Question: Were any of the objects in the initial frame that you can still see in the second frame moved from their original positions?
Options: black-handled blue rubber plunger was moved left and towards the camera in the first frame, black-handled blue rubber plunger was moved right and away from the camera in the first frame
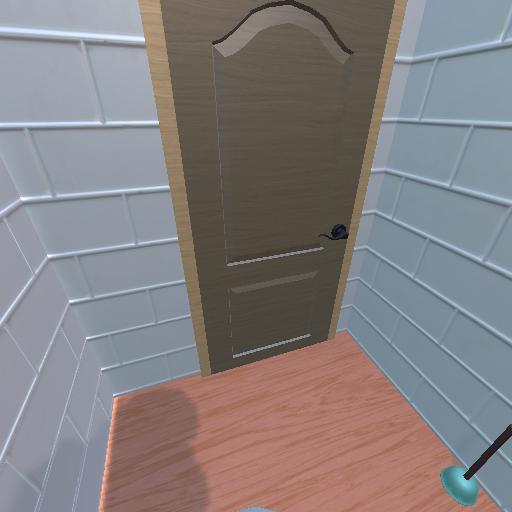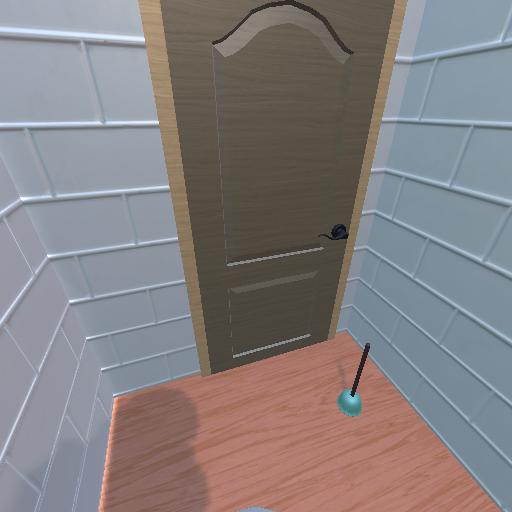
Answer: black-handled blue rubber plunger was moved left and towards the camera in the first frame